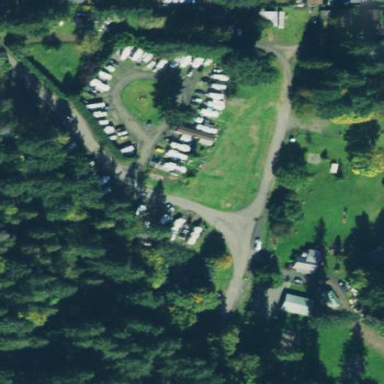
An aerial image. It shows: Recreation ground used as caravan site.